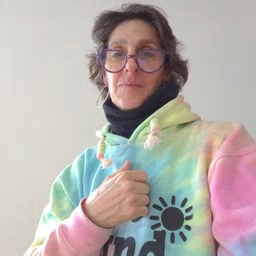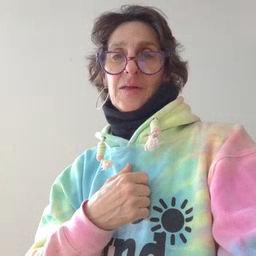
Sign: lamp